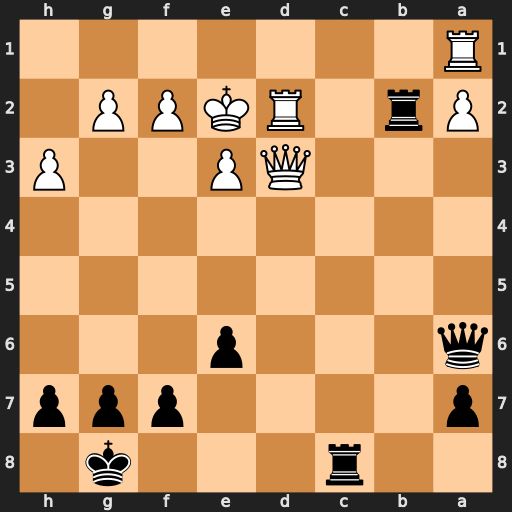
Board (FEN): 2r3k1/p4ppp/q3p3/8/8/3QP2P/Pr1RKPP1/R7
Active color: b
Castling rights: -
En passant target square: -
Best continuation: Qxd3+ Kxd3 Rd8+